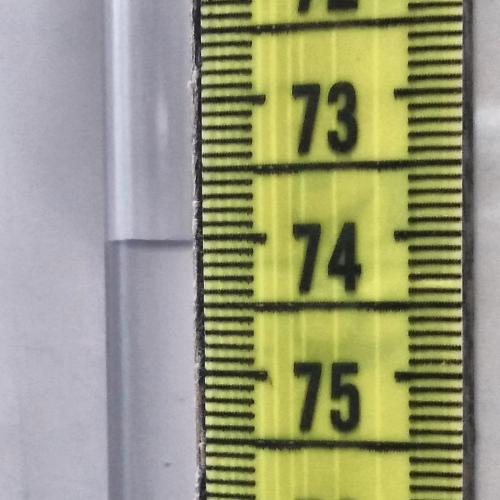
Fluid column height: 74.0 cm